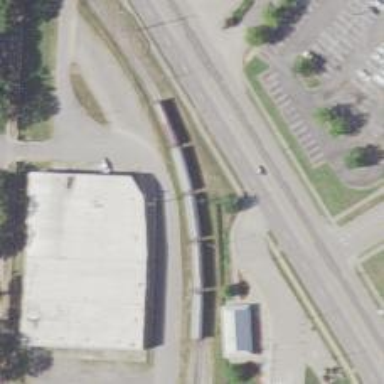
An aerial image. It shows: Railway spur service.